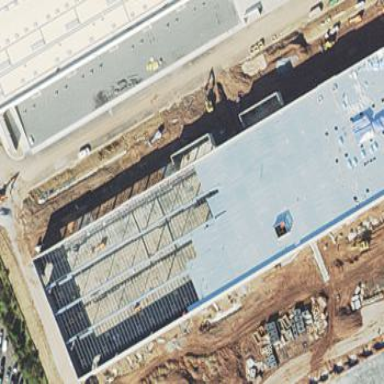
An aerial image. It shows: Data center building.